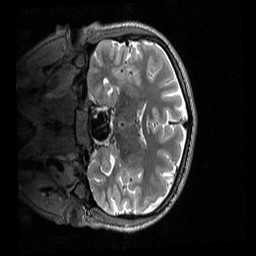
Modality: T2w
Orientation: coronal
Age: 23
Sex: female
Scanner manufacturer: siemens
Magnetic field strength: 3 T
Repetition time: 3.2 s
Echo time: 0.566 s